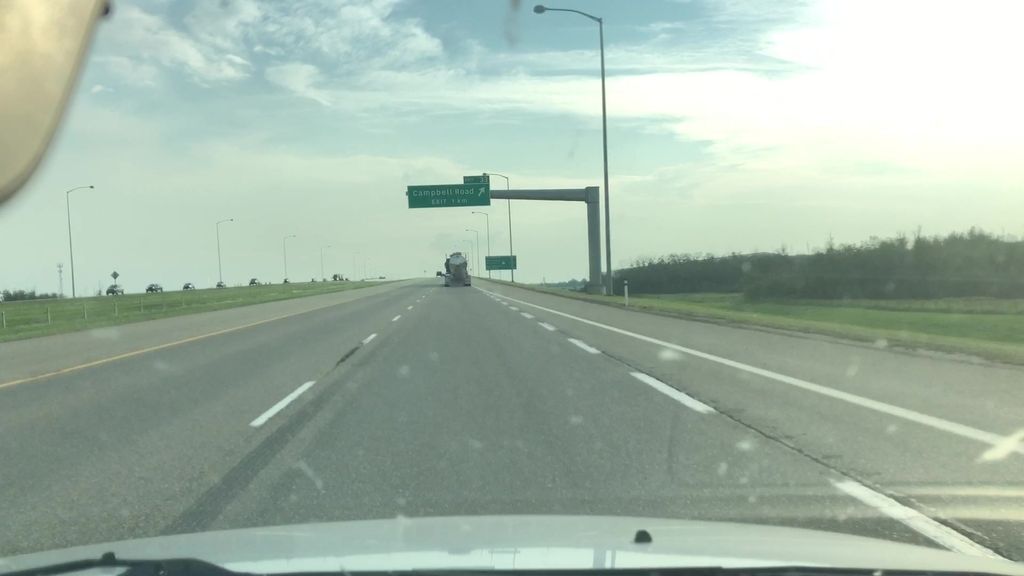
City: edmonton